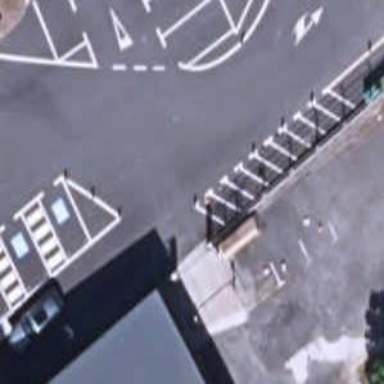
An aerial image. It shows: Lift gate barrier.